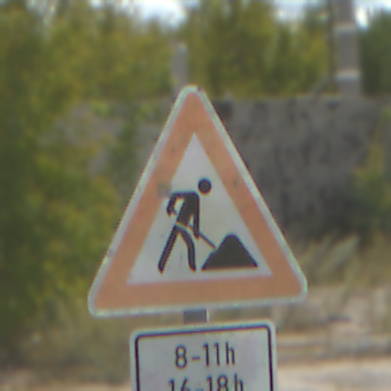
Verkehrszeichen: Arbeitsstelle
Zusatzzeichen unten: ZeitangabenOhneBeschraenkungAufWochentage2
Umgebung: Outdoor, Suburban
Tageszeit: Midday
Wetter: PartlyCloudy
Licht: Natural
Jahreszeit: Summer
Kontrast: HighContrast